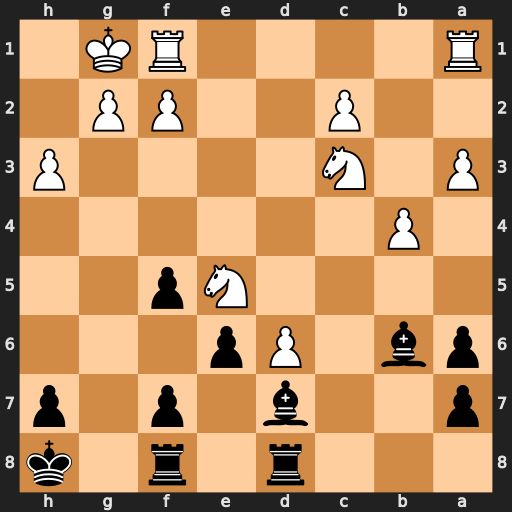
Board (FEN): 3r1r1k/p2b1p1p/pb1Pp3/4Np2/1P6/P1N4P/2P2PP1/R4RK1
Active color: b
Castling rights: -
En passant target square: -
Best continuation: Bd4 Nxd7 Rxd7 Na4 Bxa1